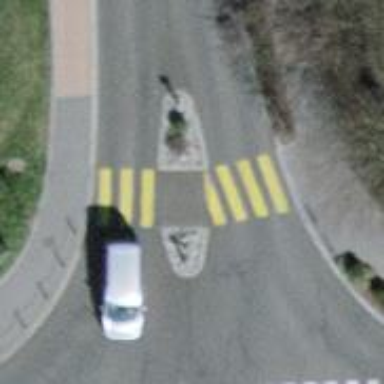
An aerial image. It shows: Uncontrolled crossing with central island on the road.